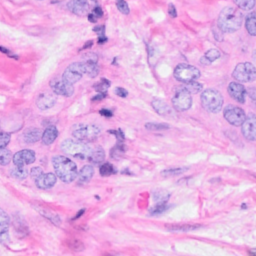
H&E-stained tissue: Breast